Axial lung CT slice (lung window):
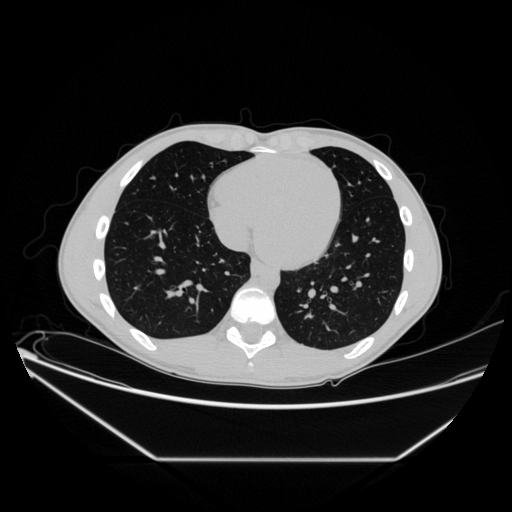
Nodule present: no